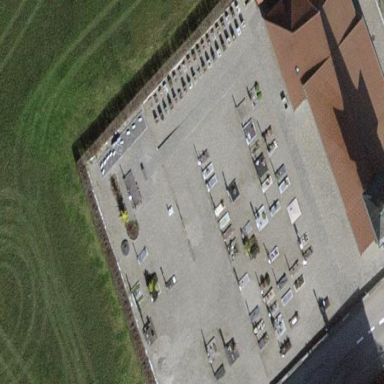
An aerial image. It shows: Cemetery.